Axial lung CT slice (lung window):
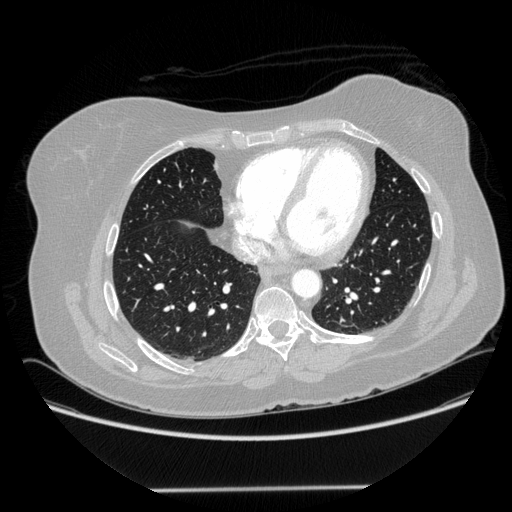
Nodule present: no